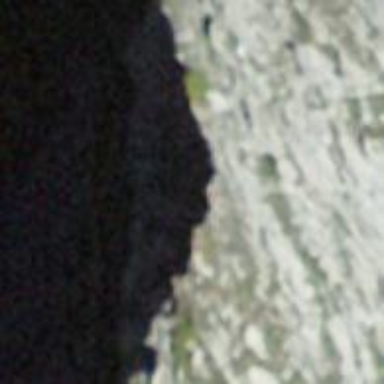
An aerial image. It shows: Natural cliff.